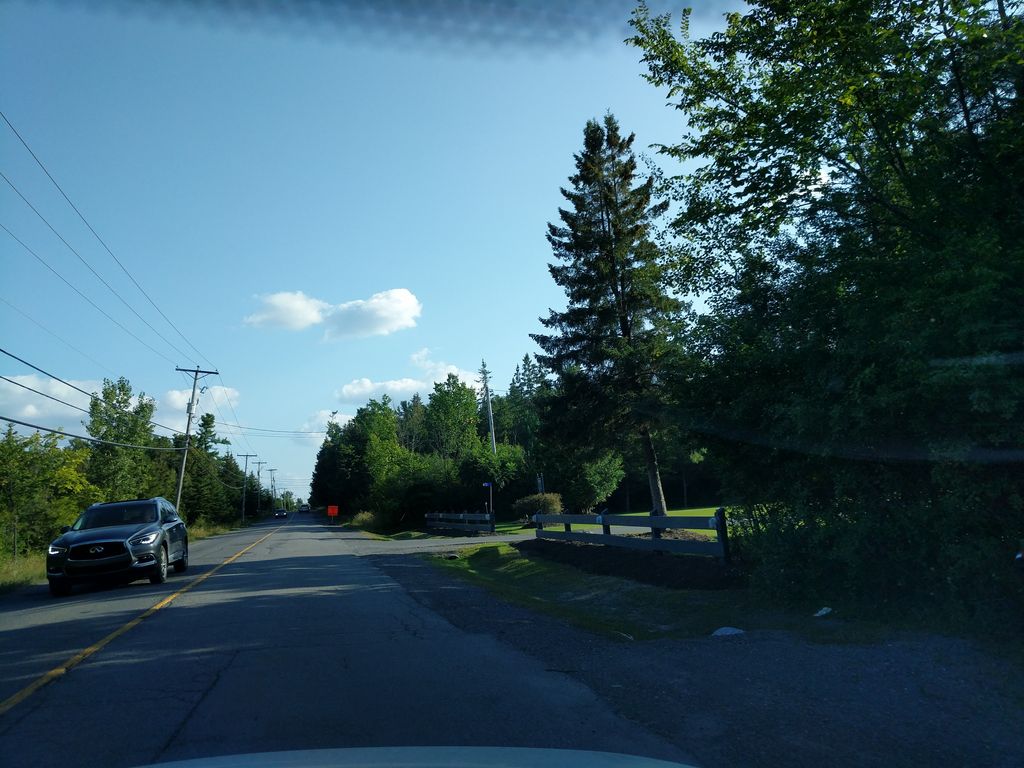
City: ottawa-gatineau